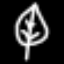
Label: leaf